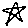
Label: star